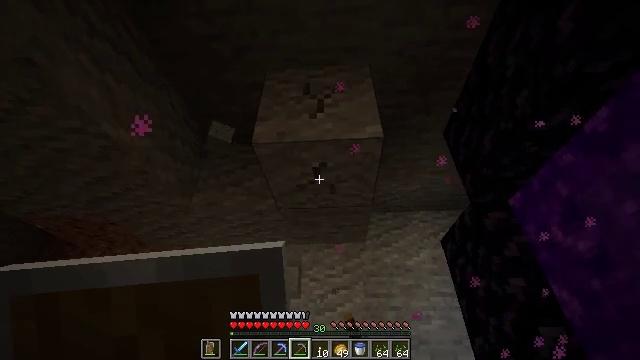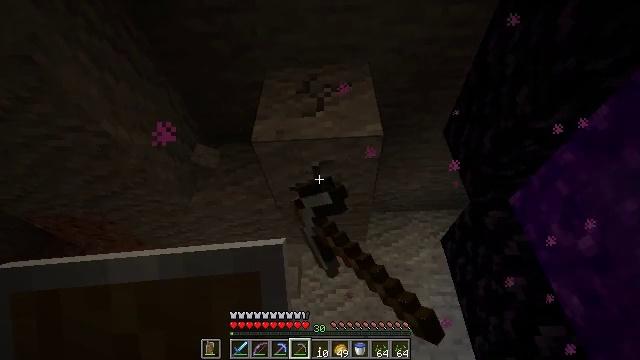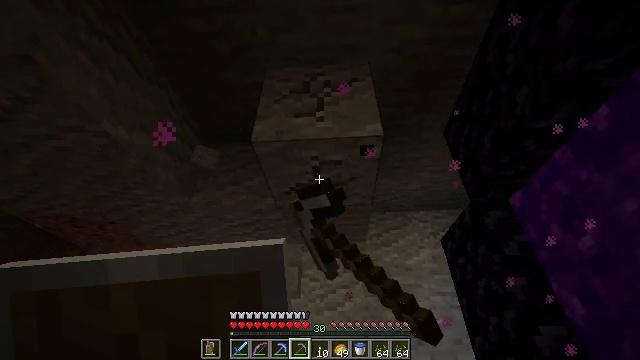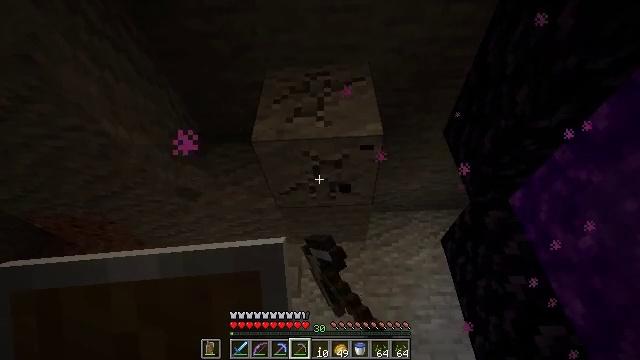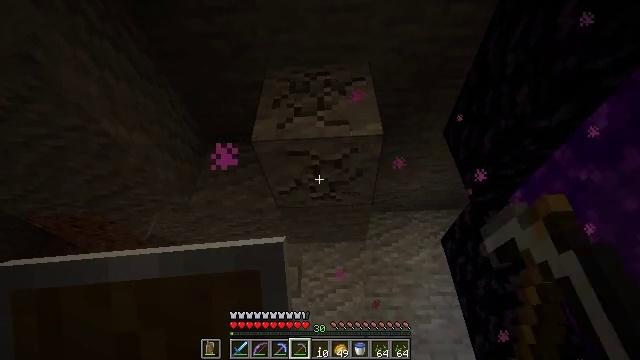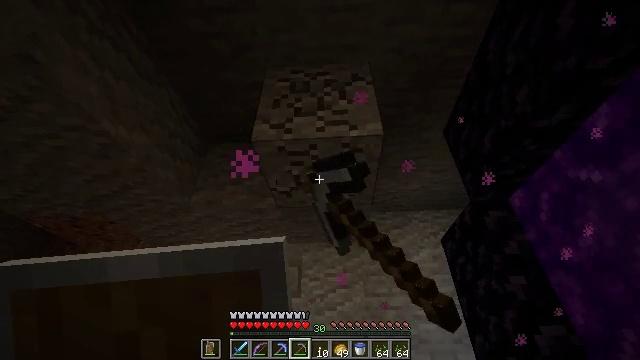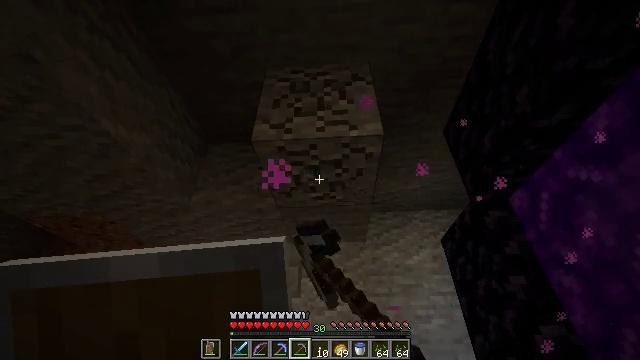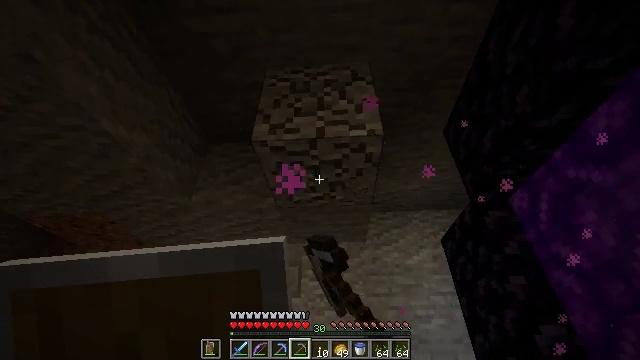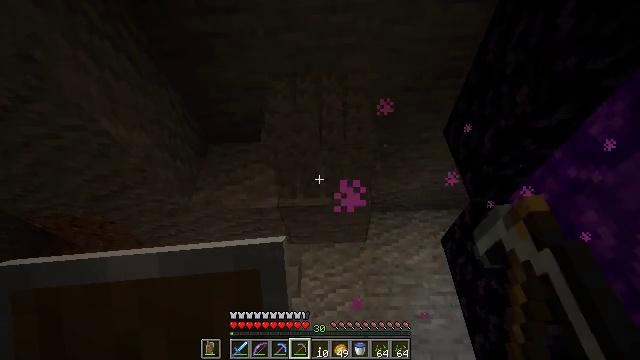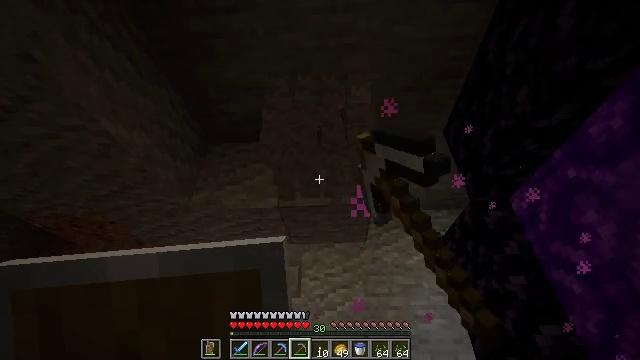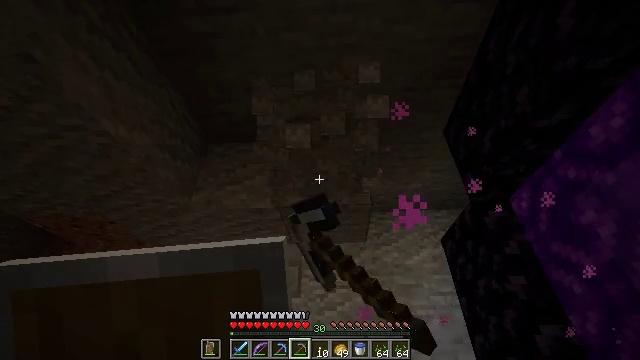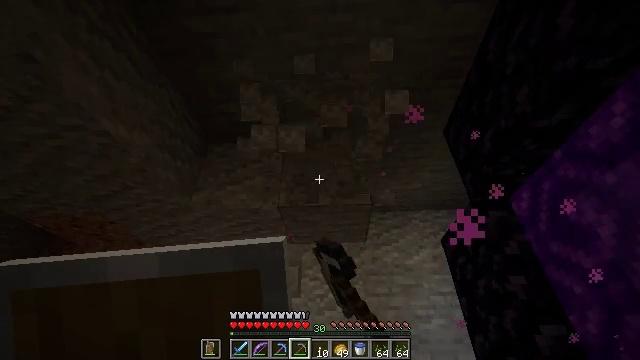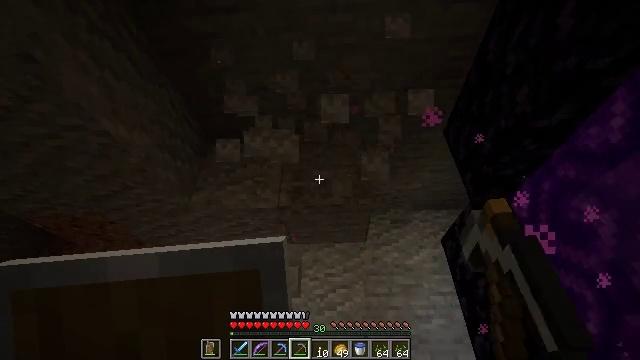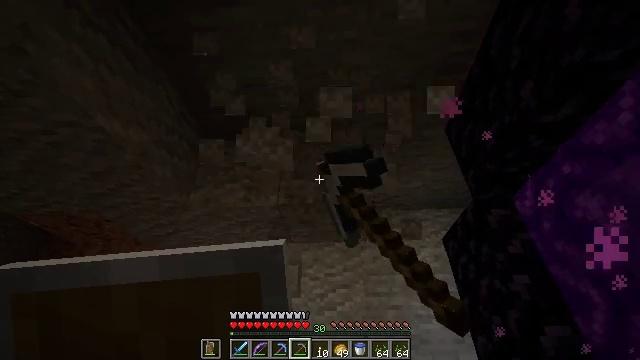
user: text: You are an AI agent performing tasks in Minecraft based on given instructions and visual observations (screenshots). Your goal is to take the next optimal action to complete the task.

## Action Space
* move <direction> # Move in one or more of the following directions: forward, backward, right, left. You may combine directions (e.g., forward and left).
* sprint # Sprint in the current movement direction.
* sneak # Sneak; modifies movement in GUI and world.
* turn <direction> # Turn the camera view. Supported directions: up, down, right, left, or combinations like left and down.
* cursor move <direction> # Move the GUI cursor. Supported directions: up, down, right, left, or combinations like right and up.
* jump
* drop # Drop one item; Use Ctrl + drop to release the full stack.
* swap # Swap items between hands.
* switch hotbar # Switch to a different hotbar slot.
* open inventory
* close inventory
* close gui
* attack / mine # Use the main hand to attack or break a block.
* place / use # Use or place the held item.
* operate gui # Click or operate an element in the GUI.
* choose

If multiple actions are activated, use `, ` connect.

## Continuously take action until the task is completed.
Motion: motion action
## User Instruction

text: Break the andesite to collect it.
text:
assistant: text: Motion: attack / mine
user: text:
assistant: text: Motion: attack / mine
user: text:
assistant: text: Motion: attack / mine
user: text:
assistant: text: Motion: attack / mine
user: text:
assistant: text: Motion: attack / mine
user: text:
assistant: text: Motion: attack / mine
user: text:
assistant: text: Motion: attack / mine
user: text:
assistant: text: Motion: attack / mine
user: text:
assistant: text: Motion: attack / mine
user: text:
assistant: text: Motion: attack / mine
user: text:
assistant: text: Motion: attack / mine
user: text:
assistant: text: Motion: attack / mine
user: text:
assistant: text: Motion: move forward, attack / mine
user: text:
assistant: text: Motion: attack / mine